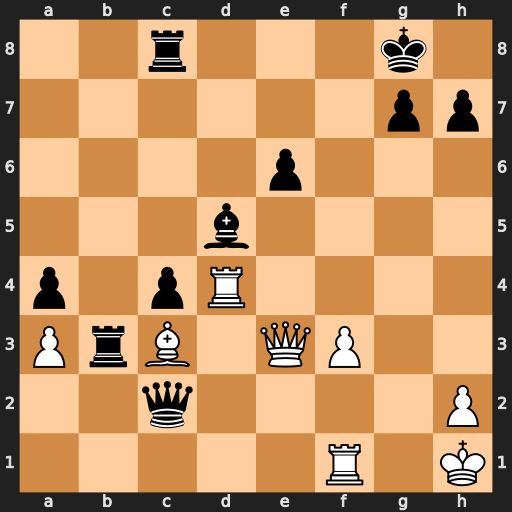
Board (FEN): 2r3k1/6pp/4p3/3b4/p1pR4/PrB1QP2/2q4P/5R1K
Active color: w
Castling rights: -
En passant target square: -
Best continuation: Rxd5 Re8 Rd8